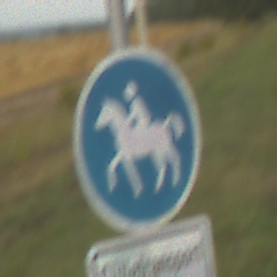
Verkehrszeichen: Reitweg
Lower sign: BesondereFahrzeugeUndTransportgueter12
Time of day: SunriseSunset
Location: Outdoor (RoadRail)
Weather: PartlyCloudy
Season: NotSpecified
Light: Natural